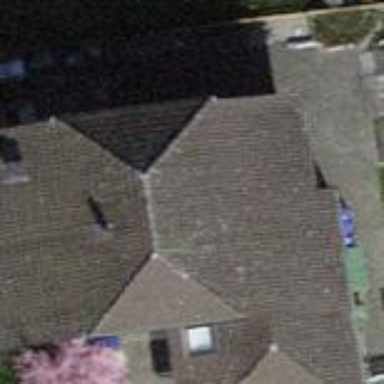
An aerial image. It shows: Building with tile roof.